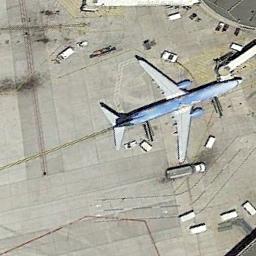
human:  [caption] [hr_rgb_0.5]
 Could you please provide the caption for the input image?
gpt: There is a blue airplane parked on the runway .

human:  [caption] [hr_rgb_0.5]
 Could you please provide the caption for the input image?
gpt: A blue aircraft was parked on the ground .

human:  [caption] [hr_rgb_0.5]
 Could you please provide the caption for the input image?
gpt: A blue plane parked next to a boarding bridge and some cars around it .

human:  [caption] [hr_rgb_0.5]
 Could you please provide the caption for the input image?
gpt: An airplane with a blue fuselage was on the airport .

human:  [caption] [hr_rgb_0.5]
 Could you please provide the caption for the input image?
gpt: A blue plane is in the marked parking lot .